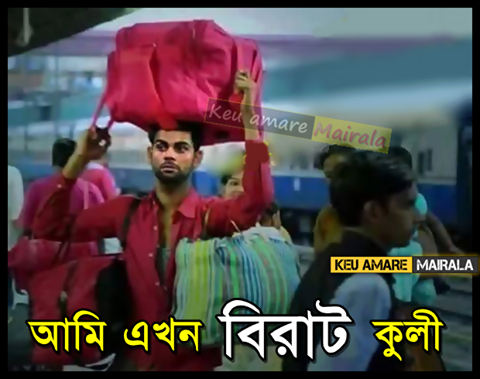
Caption: আমি এখন বিরাট কুলী
Label: non-hate